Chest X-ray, AP view. Patient: 60 years old, sex F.
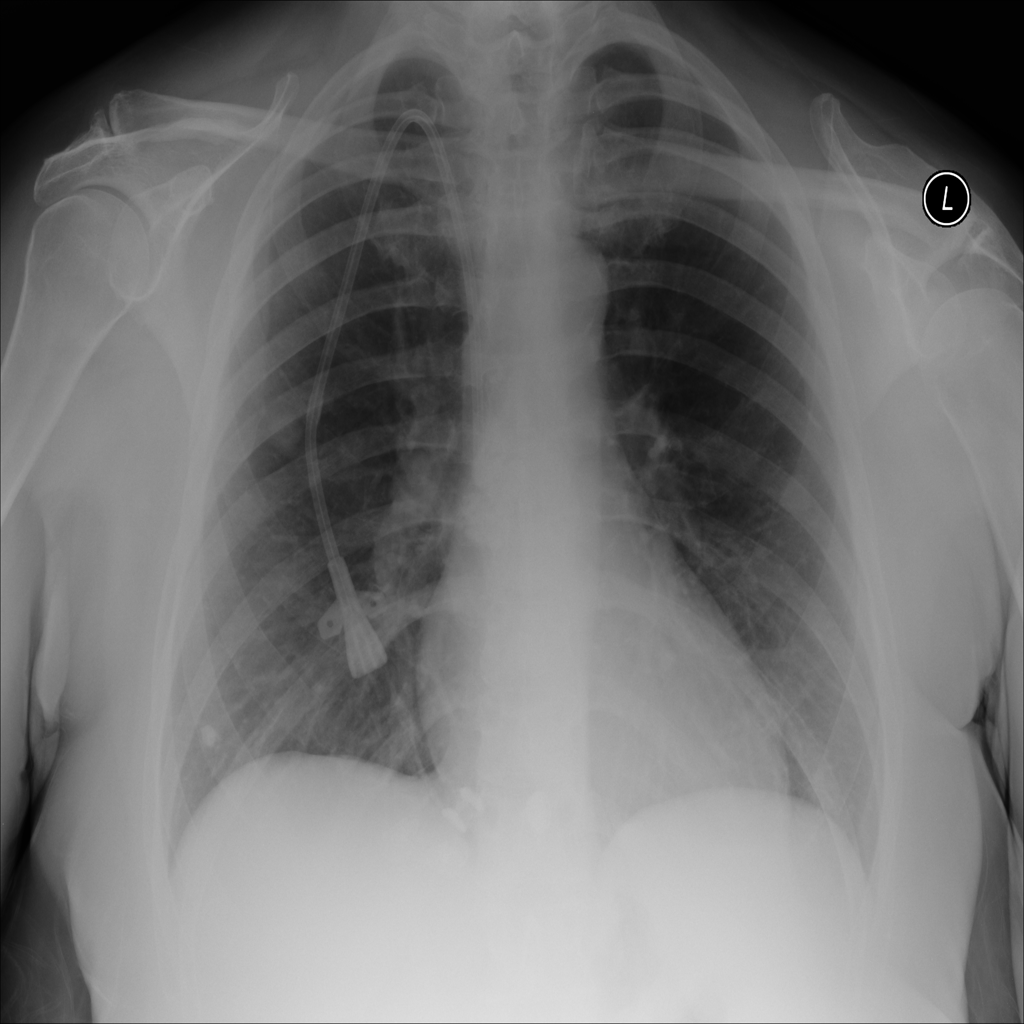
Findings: No Finding